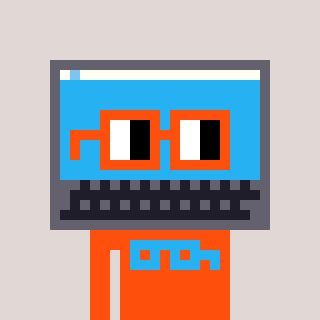
a pixel art character with square orange glasses, a laptop-shaped head and a orange-colored body on a warm background